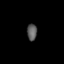
Tissue: lung
Cell type: Epithelial cells
Senescence score: 0.6467
Nuclear area (px): 162
Mean DAPI intensity: 90.031